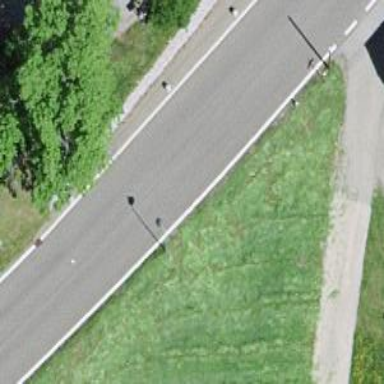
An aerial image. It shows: Tertiary road with asphalt surface.